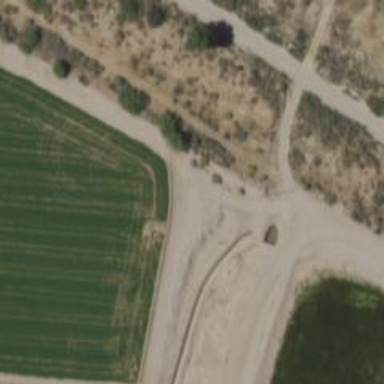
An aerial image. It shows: Irrigation culvert used for service.